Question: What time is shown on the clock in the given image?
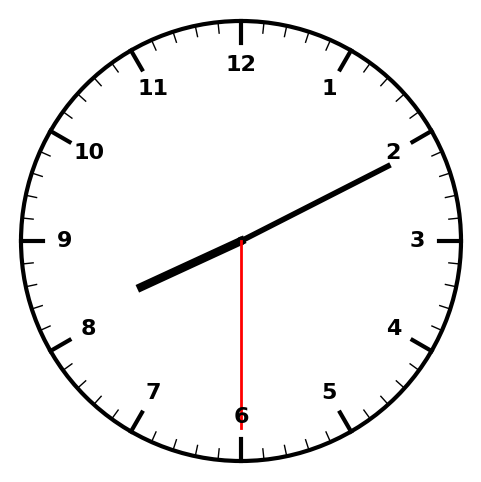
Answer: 08:10:30